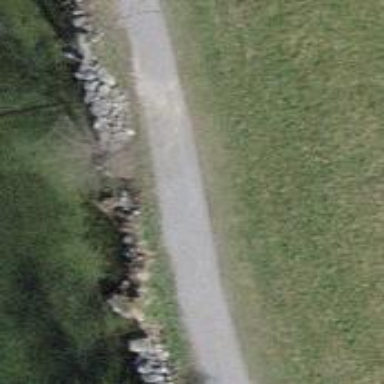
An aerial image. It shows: Footway with surface of fine gravel.